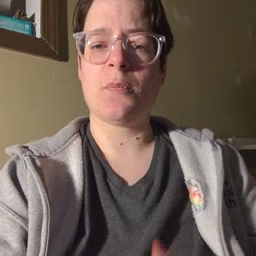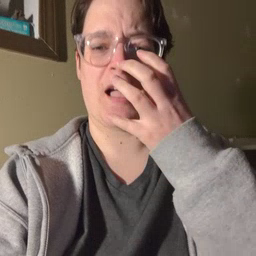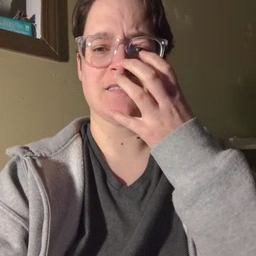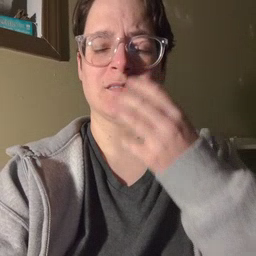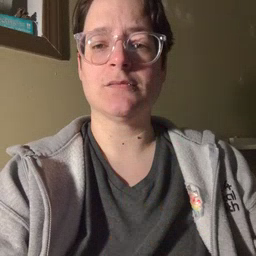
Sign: mad